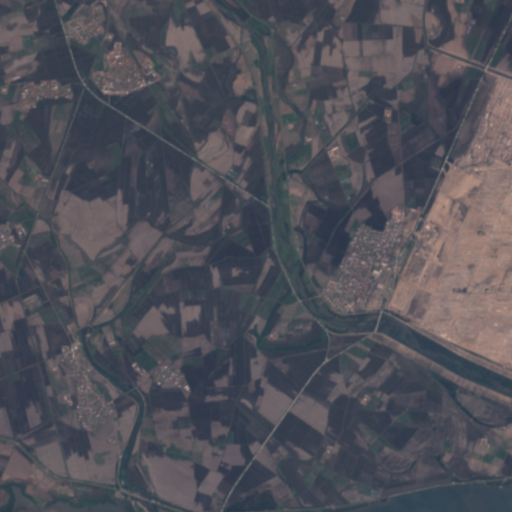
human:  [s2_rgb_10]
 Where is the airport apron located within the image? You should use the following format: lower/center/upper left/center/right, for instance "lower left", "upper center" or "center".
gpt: The airport apron is located in the center right of the image.
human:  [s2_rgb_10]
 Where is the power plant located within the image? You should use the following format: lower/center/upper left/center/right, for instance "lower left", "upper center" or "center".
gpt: There is no power plant in the image.